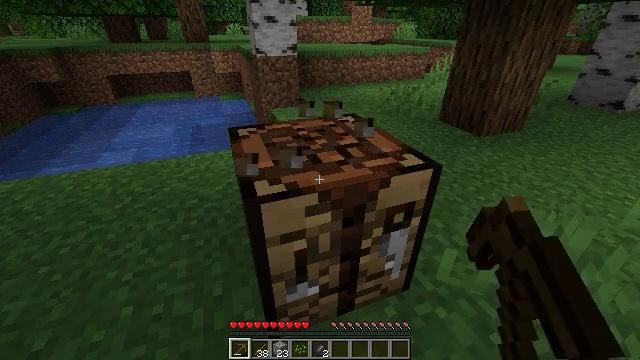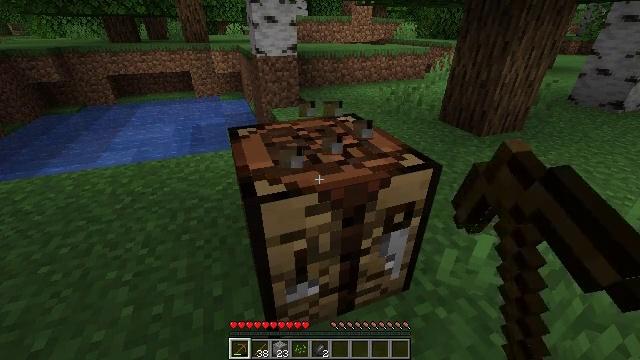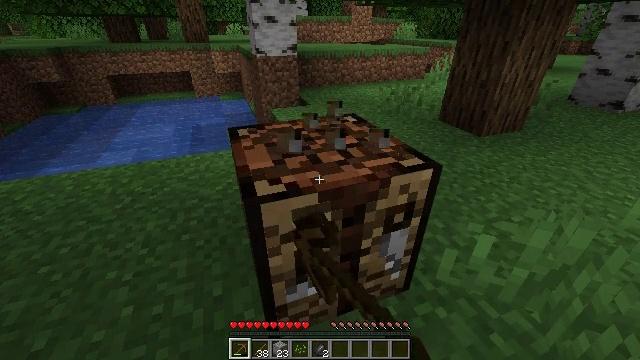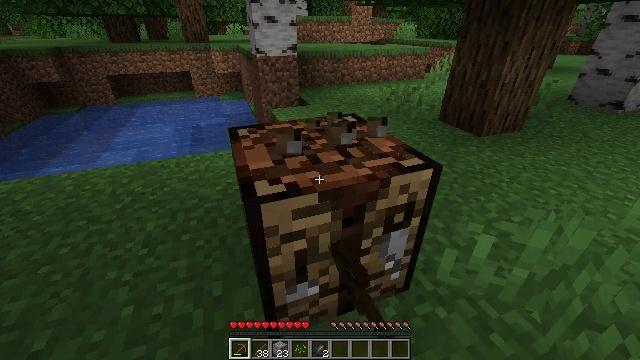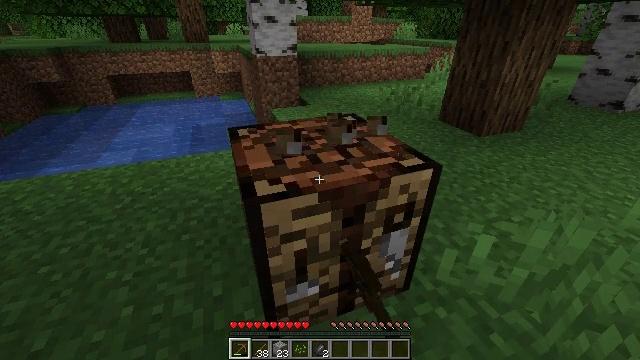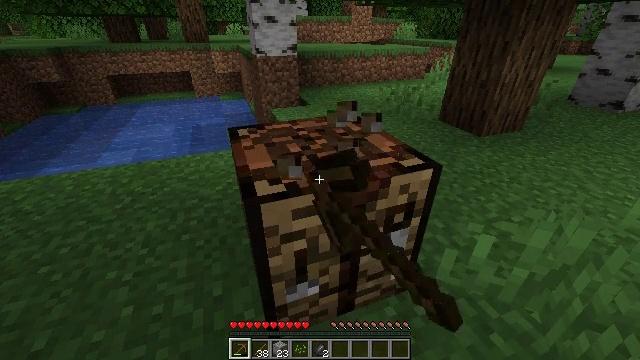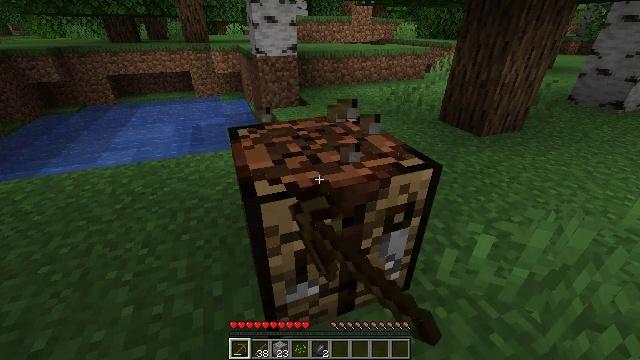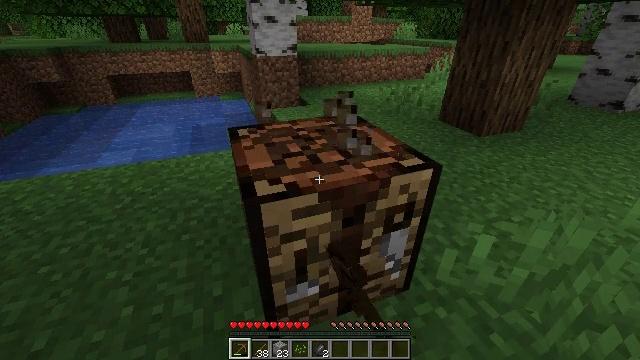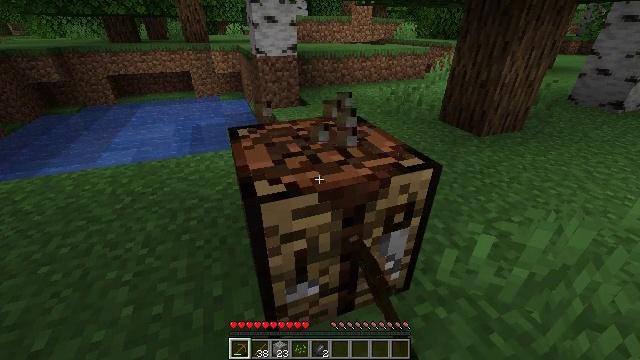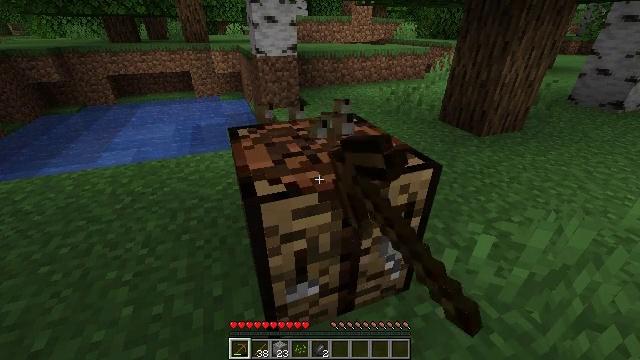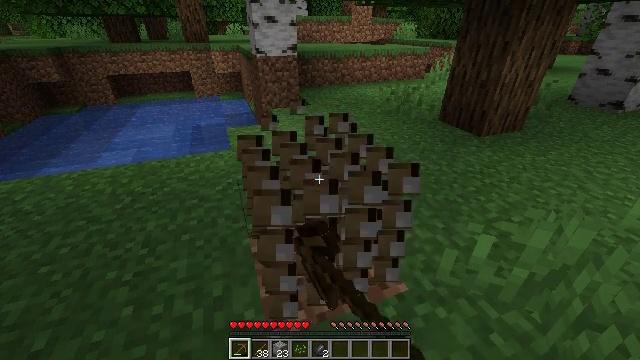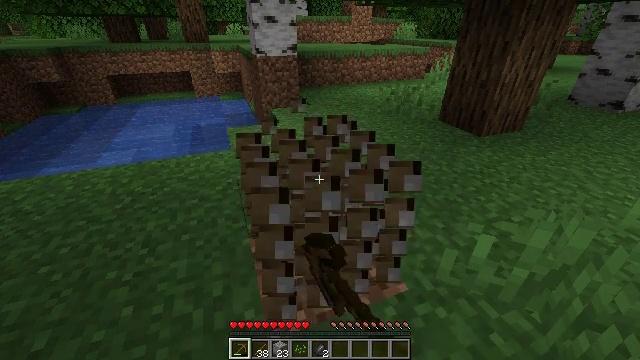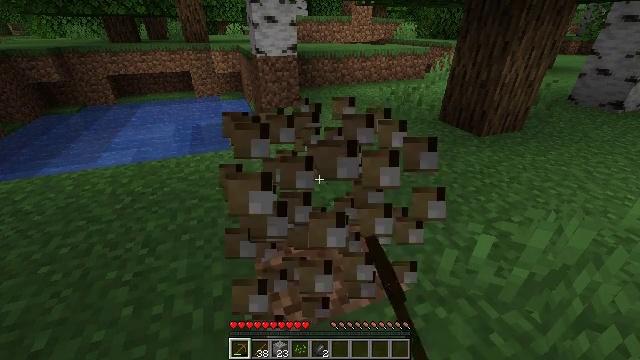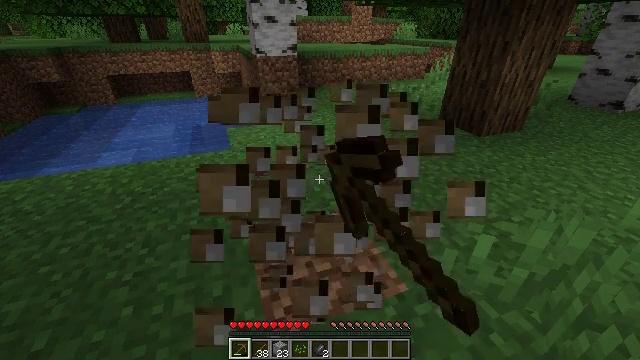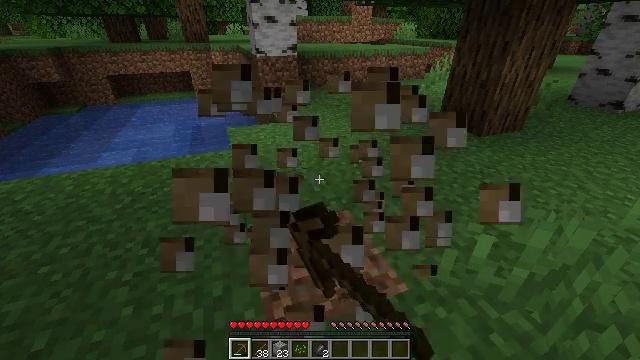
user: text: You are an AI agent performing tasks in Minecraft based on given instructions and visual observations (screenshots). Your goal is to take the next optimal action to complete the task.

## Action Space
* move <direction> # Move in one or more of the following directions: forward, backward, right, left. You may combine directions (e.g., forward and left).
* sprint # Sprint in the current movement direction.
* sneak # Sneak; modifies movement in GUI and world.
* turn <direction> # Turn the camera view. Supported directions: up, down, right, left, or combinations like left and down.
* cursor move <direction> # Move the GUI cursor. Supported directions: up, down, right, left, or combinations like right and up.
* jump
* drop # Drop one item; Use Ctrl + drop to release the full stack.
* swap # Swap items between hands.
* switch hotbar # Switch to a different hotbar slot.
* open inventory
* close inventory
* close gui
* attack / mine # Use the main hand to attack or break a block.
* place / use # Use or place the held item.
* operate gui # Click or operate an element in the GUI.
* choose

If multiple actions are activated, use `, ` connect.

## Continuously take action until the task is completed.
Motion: motion action
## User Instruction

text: Attack the crafting table to break it.
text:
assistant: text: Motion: attack / mine
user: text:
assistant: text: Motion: attack / mine
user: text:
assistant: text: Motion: attack / mine
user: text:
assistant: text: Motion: attack / mine
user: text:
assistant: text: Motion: attack / mine
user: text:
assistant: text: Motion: attack / mine
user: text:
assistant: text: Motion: attack / mine
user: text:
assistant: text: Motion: attack / mine
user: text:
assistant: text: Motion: attack / mine
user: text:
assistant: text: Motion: attack / mine
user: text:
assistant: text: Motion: attack / mine
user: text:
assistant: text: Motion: attack / mine
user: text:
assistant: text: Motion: attack / mine
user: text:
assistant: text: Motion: attack / mine
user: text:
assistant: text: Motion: attack / mine